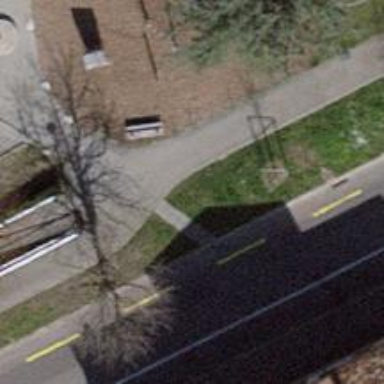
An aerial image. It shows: Bench for seating.